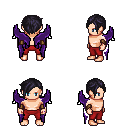
a pixel art fantasy rpg character, male body template, human, light skin, purple wings, red pants, raven pixie cut hairstyle, leather bracers, four views (front, back, left, right), 2x2 character sprite sheet, small pixel art, hard edges, no anti-aliasing